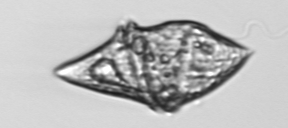
Label: Gyrodinium